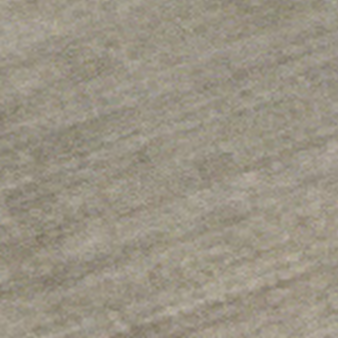
Label: other